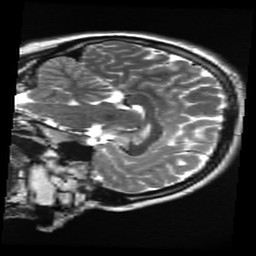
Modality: T2w
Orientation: sagittal
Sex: female
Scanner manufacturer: ge
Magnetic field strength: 3 T
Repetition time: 5 s
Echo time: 0.1017 s